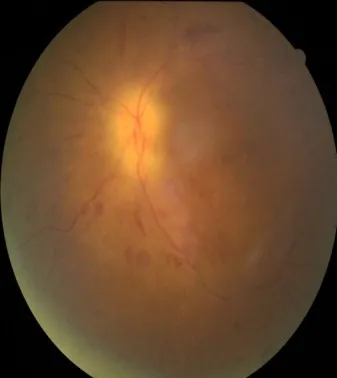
Fundus picture of LE showing pallid disc edema, flame-shaped retinal hemorrhages in peri-papillary region and attenuation of retinal arterioles (B).
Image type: ophthalmic_imaging (fundus_photograph)